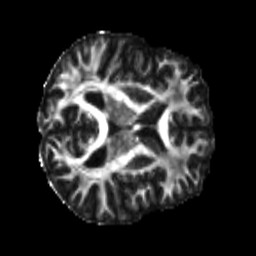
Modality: FA
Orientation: axial
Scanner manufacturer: siemens
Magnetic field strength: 3 T
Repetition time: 4 s
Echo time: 0.0594 s